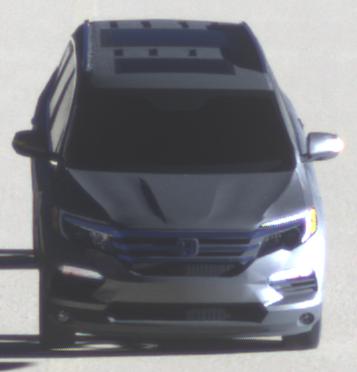
Make: Honda
Model: Pilot
Detailed model: 3
Model produced from: 2015
Model produced until: 2022
Doors: 5
Color: gray
Road condition: dry road
Daytime: sunrise or sunset
Contrast: high contrast